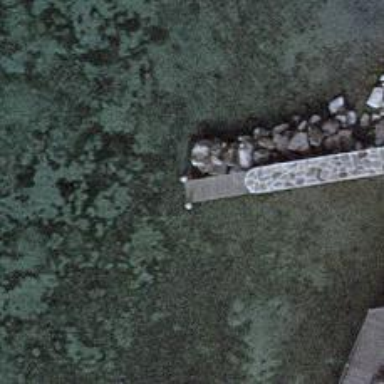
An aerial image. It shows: Man-made pier.